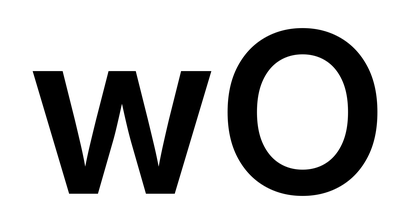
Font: Inter_SemiBold